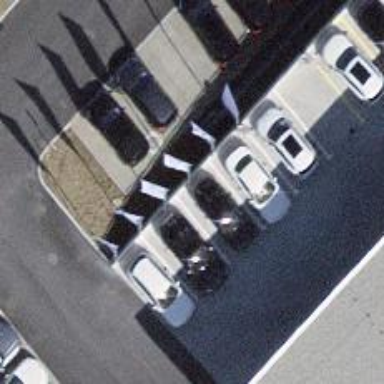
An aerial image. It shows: Charging station.